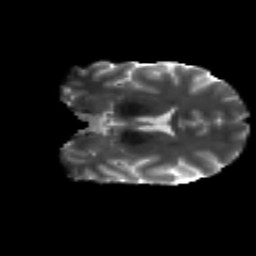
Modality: T2w
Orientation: coronal
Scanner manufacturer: siemens
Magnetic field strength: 3 T
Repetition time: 4.16 s
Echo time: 0.0806 s